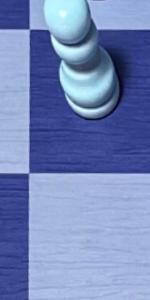
Label: Empty